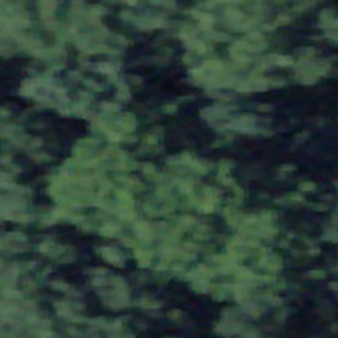
Label: other